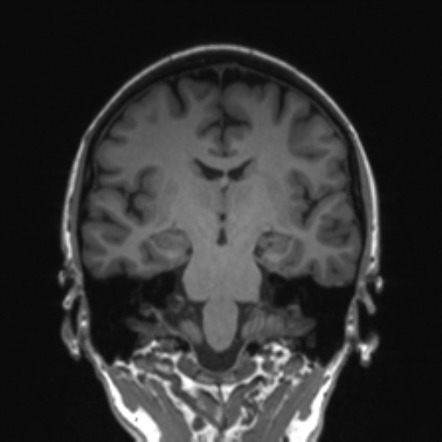
Label: notumor